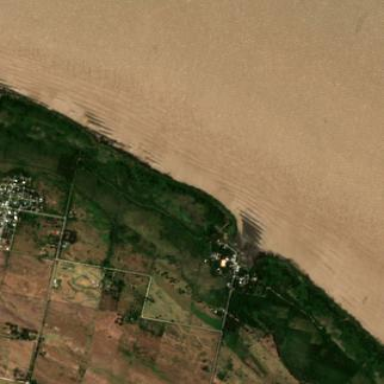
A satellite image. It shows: Scene of kitesurfing.